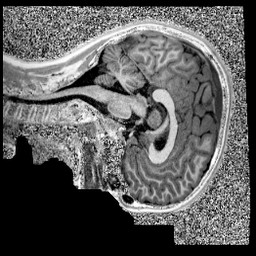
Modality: UNIT1
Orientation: sagittal
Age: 11
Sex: male
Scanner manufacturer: siemens
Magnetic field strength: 3 T
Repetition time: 4 s
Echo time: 0.00299 s